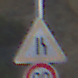
Verkehrszeichen: EinseitigVerengteFahrbahnRechts
Zusatzzeichen unten: Geschwindigkeit80
Umgebung: Outdoor, Nature
Tageszeit: MorningAfternoon
Wetter: Clear
Licht: Natural
Jahreszeit: NotSpecified
Kontrast: HighContrast